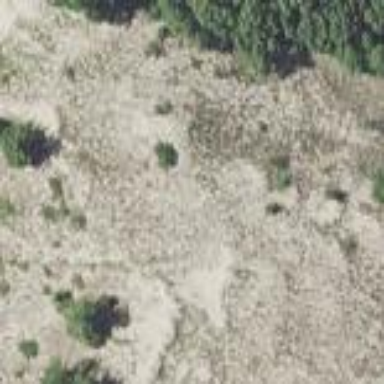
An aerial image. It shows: Natural area covered with sand.